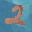
Label: 2